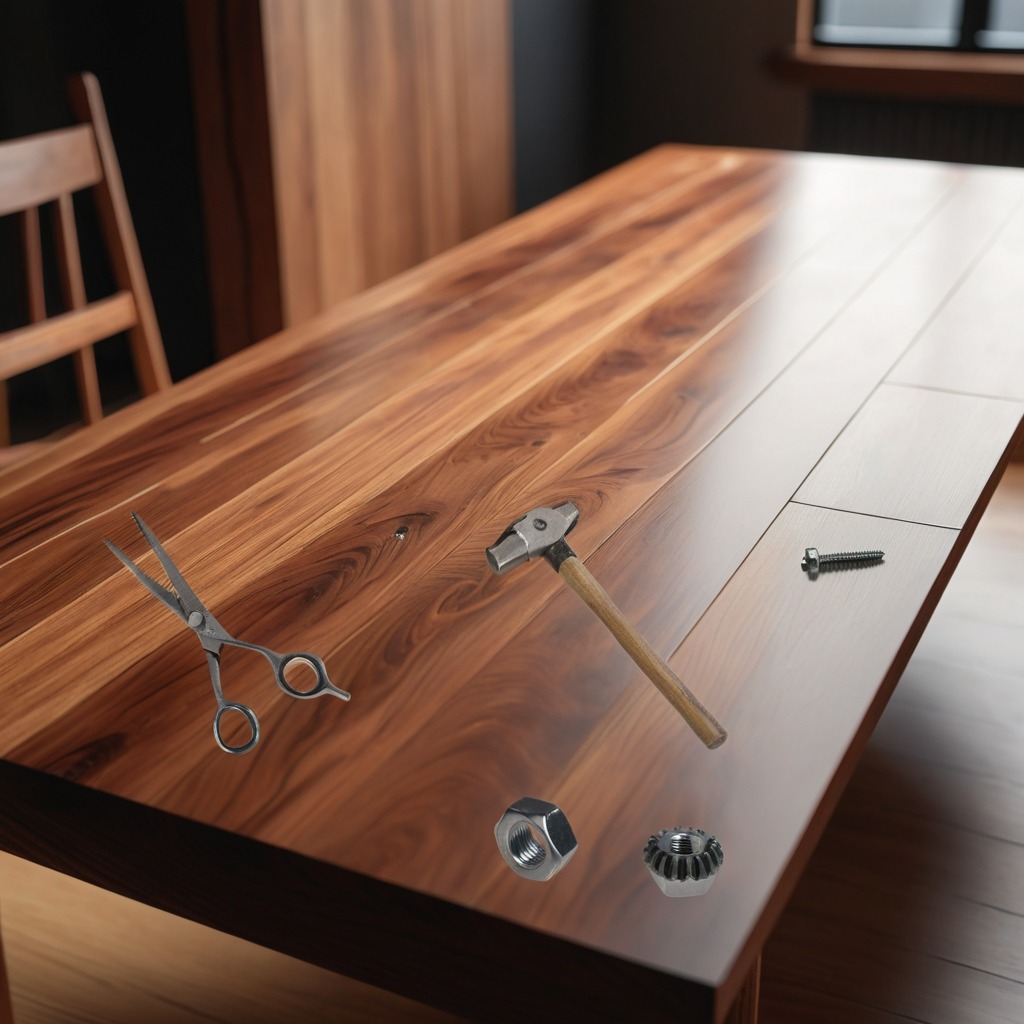
A metal gear with teeth, a metal machine screw, a hammer, a metal nut, and a pair of scissors are lying on a wooden table in a carpentry studio.